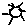
Label: sun